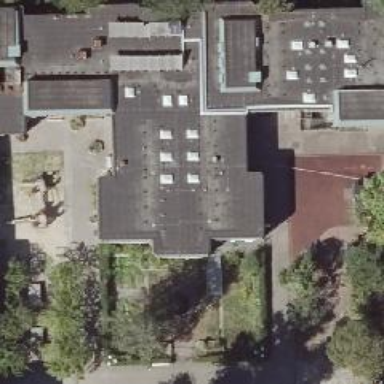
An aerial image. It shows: Flat-roofed school building.